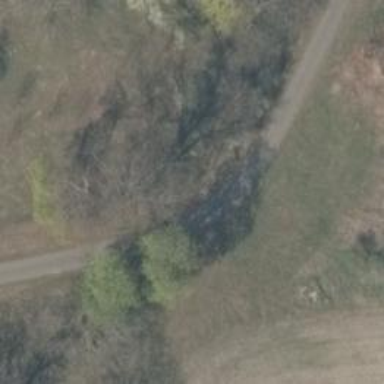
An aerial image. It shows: Driveway.